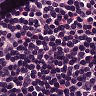
Metastatic tissue present: no